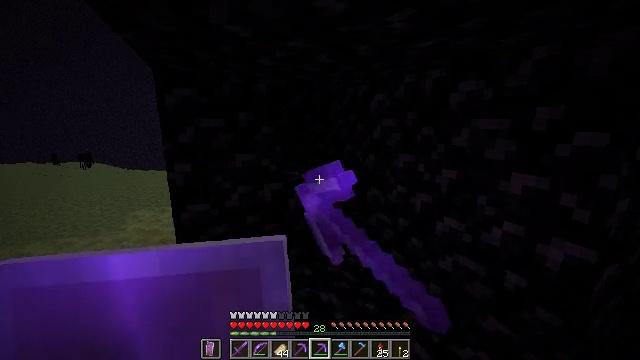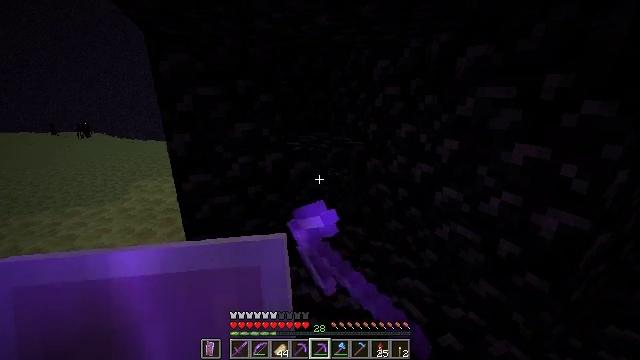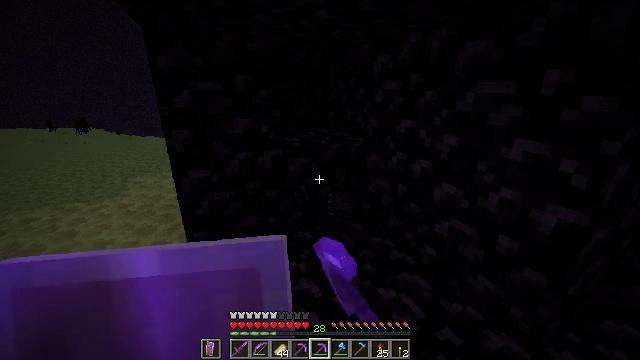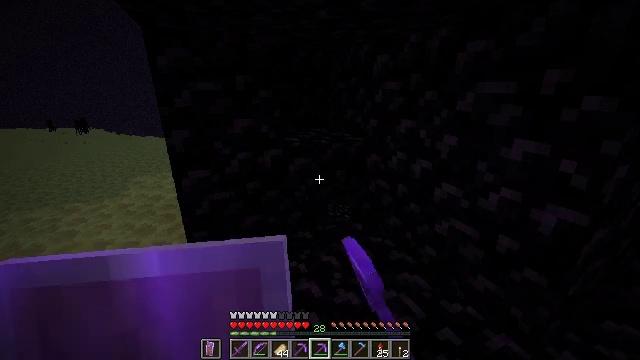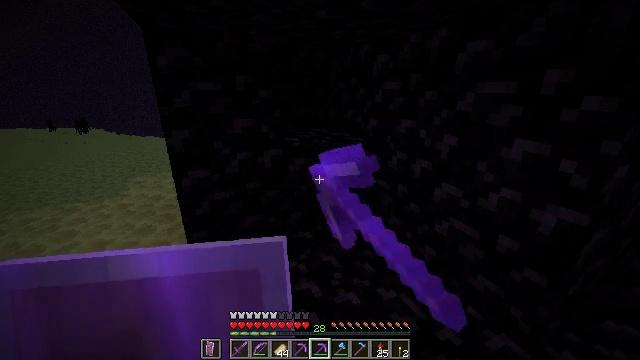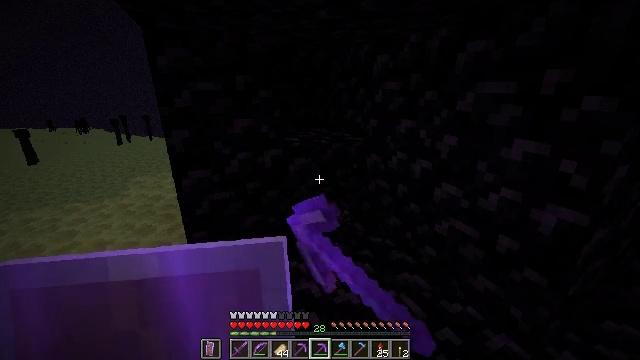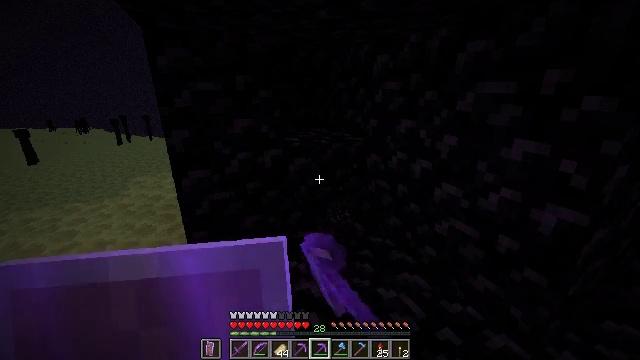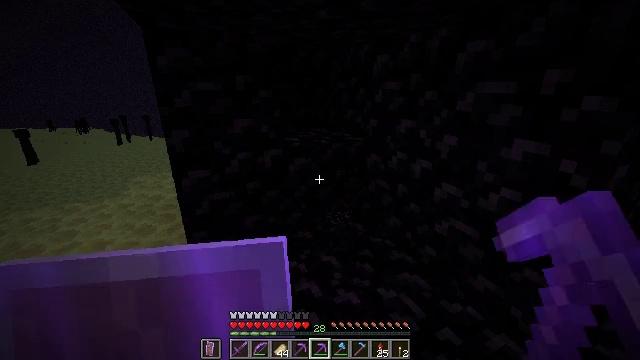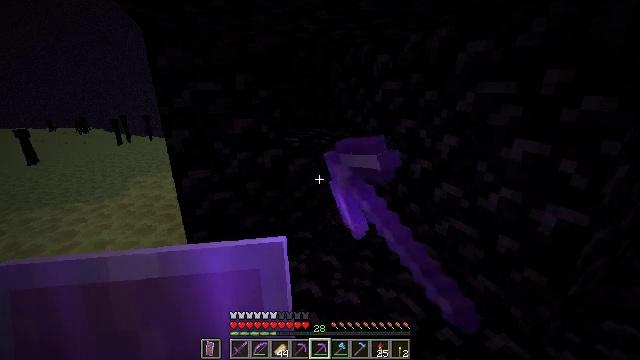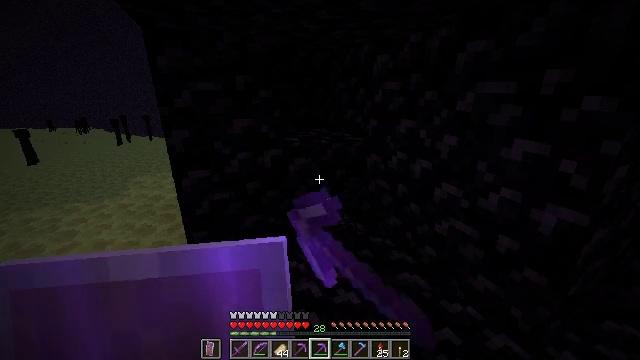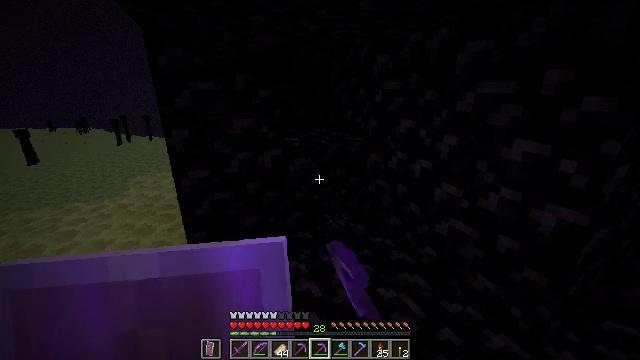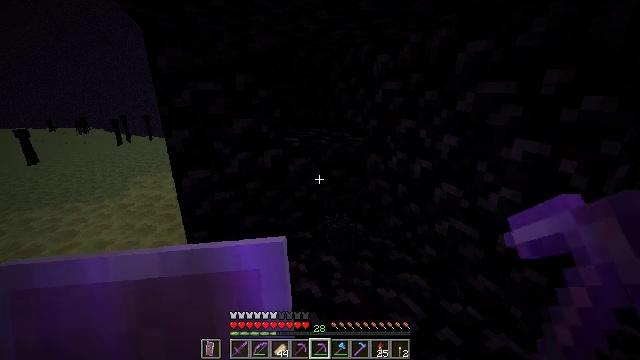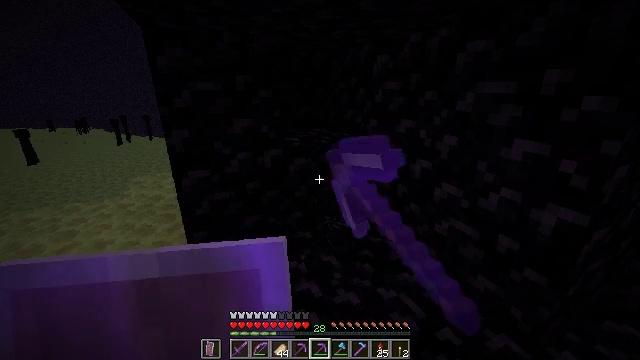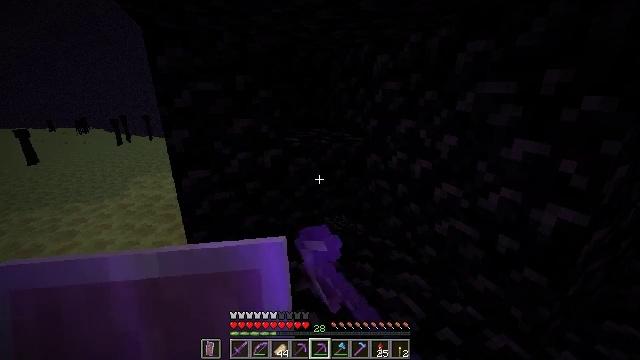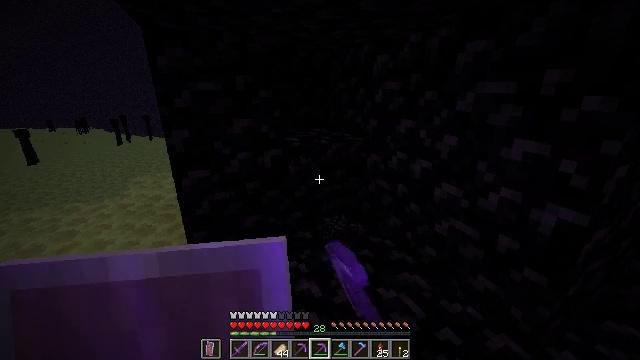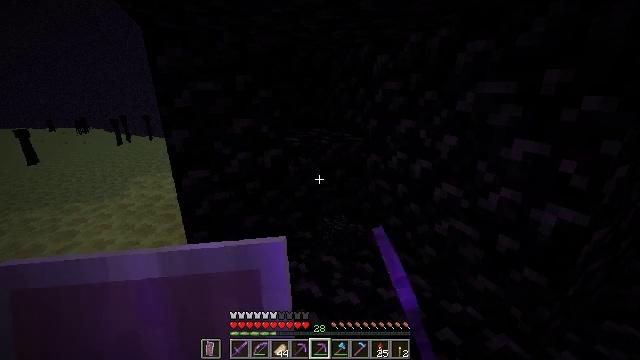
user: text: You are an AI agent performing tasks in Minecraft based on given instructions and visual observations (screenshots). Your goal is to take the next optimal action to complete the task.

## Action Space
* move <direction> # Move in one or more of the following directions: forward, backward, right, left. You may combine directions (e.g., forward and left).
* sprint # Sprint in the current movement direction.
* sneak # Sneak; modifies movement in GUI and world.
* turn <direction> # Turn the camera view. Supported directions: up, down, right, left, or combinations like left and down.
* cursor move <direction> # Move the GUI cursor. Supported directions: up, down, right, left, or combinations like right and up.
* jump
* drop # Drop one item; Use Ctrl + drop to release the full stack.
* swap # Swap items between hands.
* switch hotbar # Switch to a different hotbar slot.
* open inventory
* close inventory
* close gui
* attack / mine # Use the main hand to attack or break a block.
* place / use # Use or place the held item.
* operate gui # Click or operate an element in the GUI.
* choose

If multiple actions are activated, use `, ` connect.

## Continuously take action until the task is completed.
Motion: motion action
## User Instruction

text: Collect obsidian for crafting.
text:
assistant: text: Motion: turn down, attack / mine
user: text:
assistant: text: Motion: attack / mine
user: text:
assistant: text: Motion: attack / mine
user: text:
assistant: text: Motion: attack / mine
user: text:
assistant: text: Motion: attack / mine
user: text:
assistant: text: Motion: attack / mine
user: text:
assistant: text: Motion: attack / mine
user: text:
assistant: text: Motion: attack / mine
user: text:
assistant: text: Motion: attack / mine
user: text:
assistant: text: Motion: attack / mine
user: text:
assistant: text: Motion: attack / mine
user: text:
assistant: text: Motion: attack / mine
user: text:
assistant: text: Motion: attack / mine
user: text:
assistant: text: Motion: attack / mine
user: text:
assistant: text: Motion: attack / mine
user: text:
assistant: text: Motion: attack / mine
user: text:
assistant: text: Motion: attack / mine
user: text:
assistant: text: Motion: attack / mine
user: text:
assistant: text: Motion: attack / mine
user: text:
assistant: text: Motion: attack / mine
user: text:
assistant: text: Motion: attack / mine
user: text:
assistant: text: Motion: attack / mine
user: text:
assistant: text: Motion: attack / mine
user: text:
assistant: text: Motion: attack / mine
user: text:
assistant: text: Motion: attack / mine
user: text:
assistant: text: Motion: attack / mine
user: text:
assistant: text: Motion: attack / mine
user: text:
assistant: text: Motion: attack / mine
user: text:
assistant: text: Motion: attack / mine
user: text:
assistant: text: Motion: attack / mine